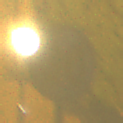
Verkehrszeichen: EndeGeschwindigkeit30
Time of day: Night
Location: Outdoor (Urban)
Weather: PartlyCloudy
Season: NotSpecified
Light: Artificial